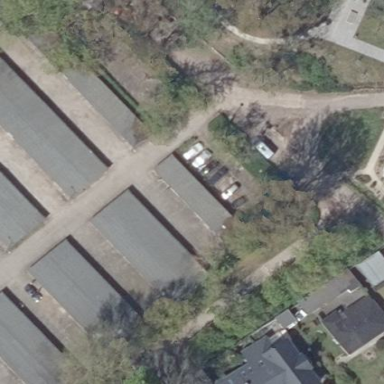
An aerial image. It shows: Group of garages.